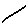
Label: line